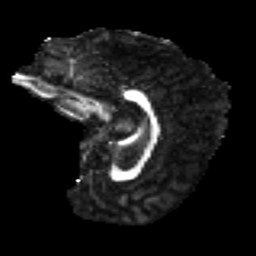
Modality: FA
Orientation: sagittal
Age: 29
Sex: female
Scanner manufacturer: ge
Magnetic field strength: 3 T
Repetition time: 7.8 s
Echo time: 0.0606 s